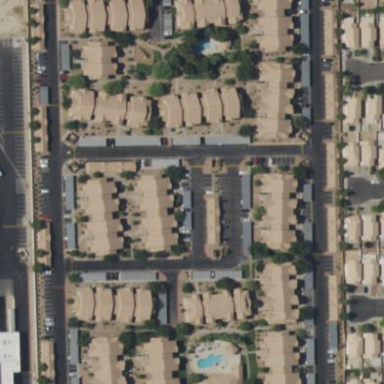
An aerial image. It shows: Residential area with apartments.